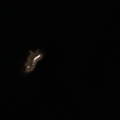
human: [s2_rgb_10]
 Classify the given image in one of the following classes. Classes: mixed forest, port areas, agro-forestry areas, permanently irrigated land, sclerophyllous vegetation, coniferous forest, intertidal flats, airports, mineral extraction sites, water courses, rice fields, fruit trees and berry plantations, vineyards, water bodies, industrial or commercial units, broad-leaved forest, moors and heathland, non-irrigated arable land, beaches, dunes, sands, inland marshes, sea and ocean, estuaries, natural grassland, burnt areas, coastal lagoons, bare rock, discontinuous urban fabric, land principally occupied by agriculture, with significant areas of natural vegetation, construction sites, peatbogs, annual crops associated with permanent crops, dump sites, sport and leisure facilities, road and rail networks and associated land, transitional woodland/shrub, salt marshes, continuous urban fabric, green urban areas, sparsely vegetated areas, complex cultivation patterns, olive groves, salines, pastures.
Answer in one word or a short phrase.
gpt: sea and ocean